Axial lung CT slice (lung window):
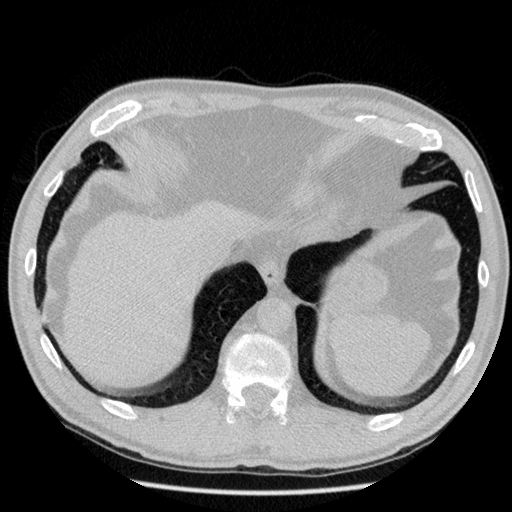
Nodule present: no